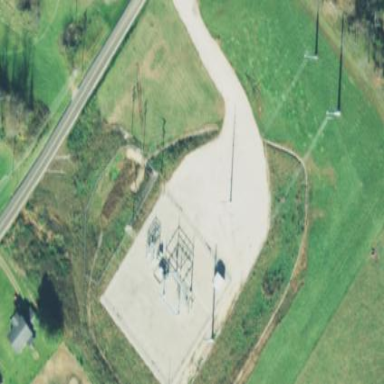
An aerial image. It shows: Power substation.